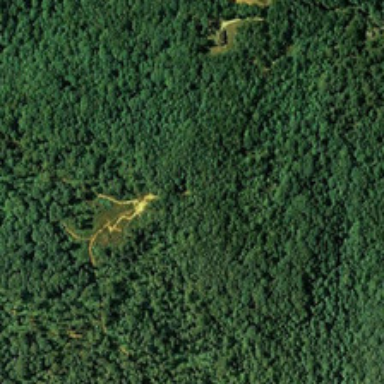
Many green trees are in forest .